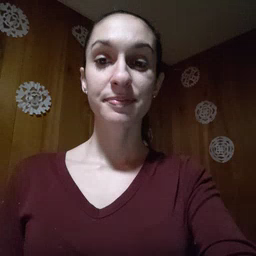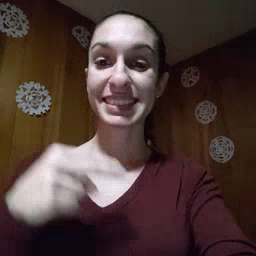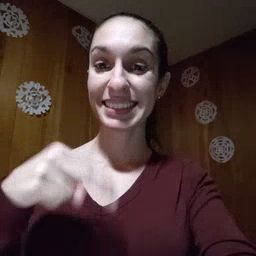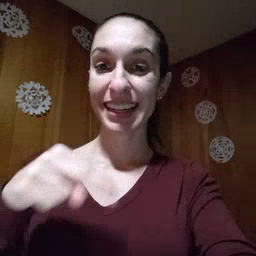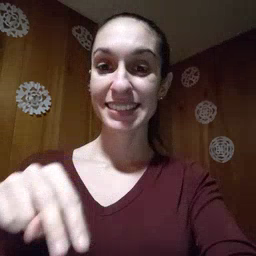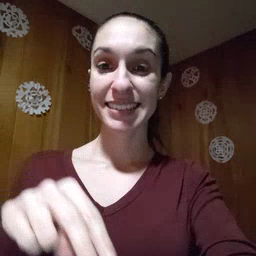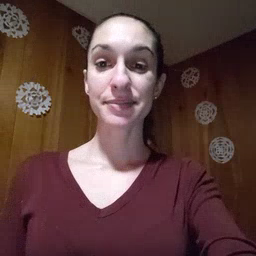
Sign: dance